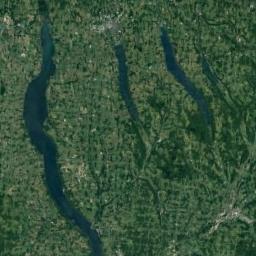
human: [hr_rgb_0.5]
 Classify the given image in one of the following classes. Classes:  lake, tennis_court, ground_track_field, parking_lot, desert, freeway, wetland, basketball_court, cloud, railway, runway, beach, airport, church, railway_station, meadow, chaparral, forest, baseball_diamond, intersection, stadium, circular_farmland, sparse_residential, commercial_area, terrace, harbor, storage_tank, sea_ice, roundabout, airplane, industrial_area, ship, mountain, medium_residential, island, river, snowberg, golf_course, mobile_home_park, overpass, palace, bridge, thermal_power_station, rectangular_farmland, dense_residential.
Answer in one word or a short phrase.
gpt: wetland